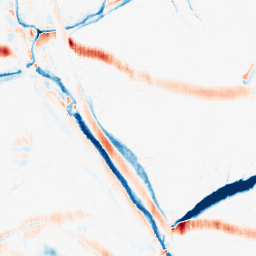
Category: morphological
Decomposition family: morphological_ellipse
Decomposition parameters: operation: average
width: 20
height: 5
Upsampling method: sinc_blackman
Upsampling parameters: scale: 4
kernel_size: 8
Upsampling scale: 4